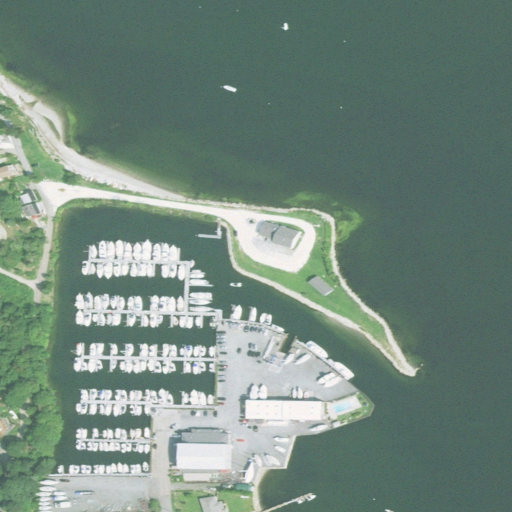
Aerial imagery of cape in Rhode Island named Cedar Island Peninsula containing open water, high intensity development, herbaceous wetlands, medium intensity development, low intensity development, and open development